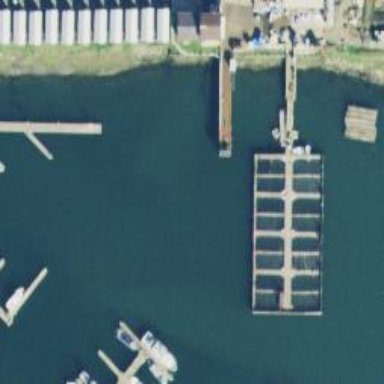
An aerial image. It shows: Pier with mooring facilities.